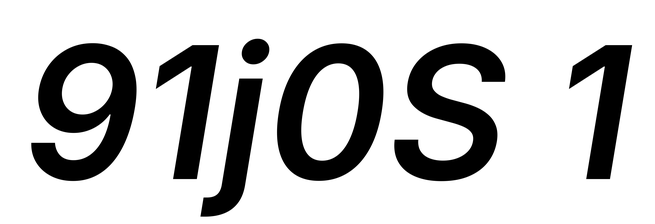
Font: Inter-Italic_SemiBold_Italic